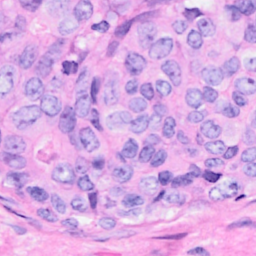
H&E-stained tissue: Breast